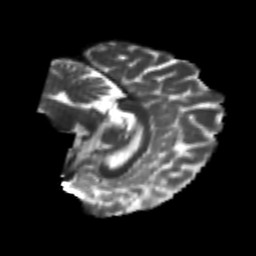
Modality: T2w
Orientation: sagittal
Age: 22
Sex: female
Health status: healthy
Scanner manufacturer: philips
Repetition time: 7.389 s
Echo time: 0.08599 s